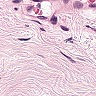
Metastatic tissue present: no